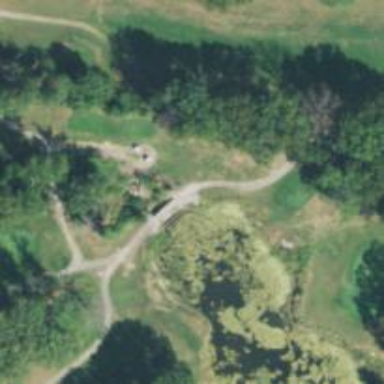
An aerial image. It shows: Service road on bridge designed for golf cartpath.